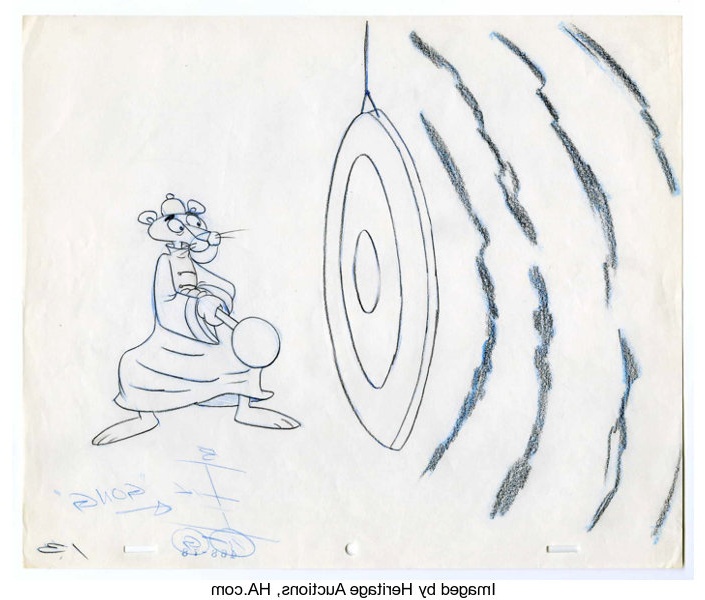
Label: gong, tam-tam